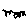
Label: moon